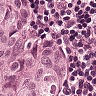
Metastatic tissue present: yes